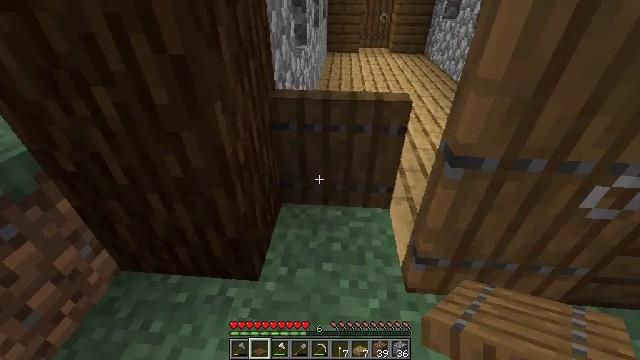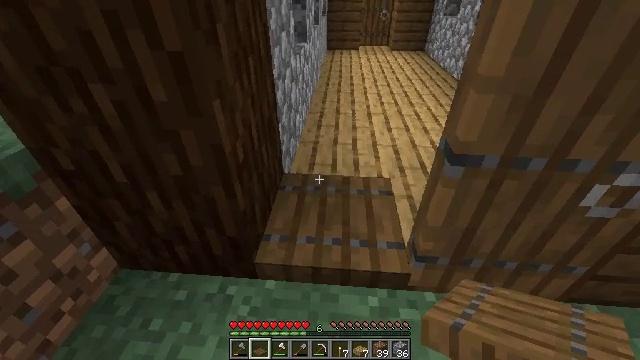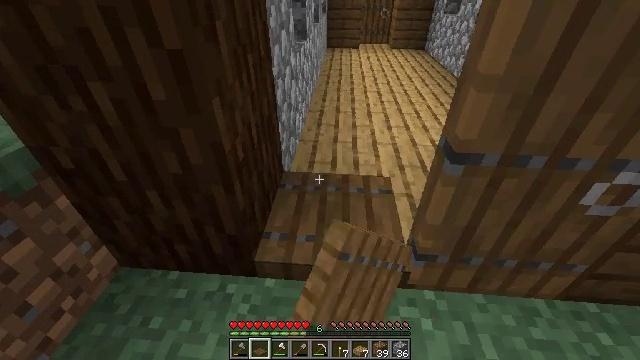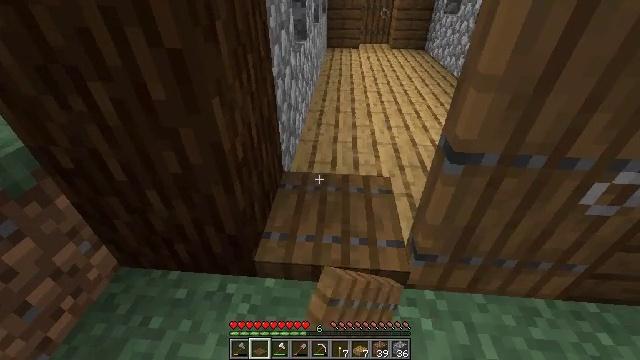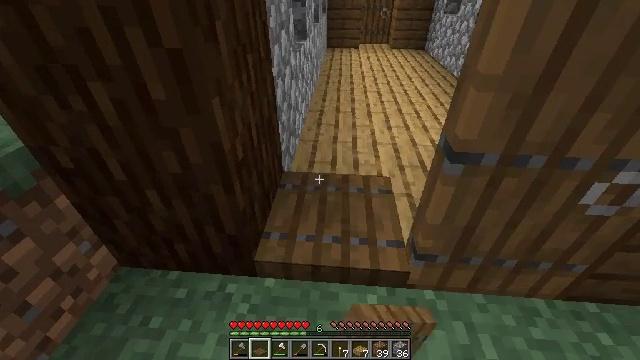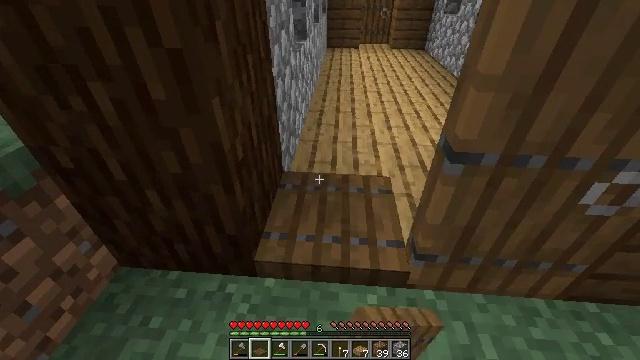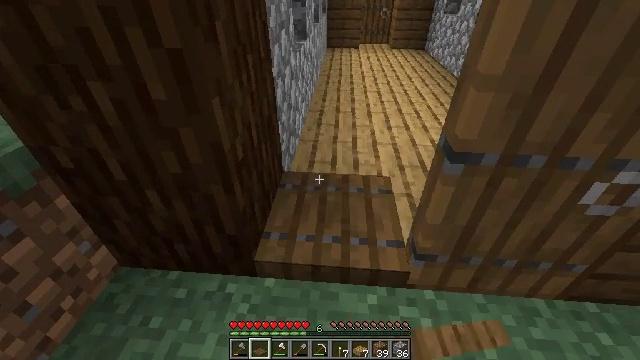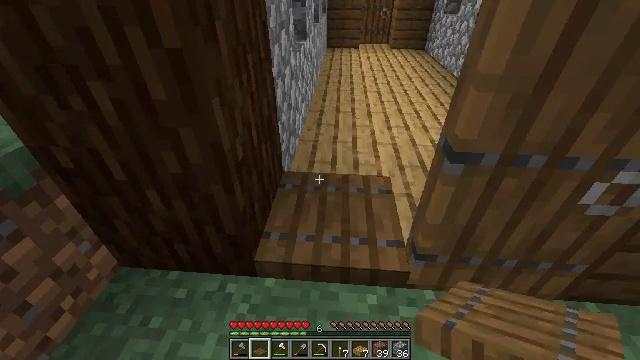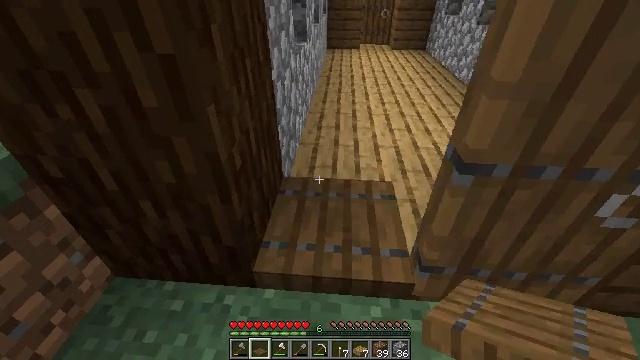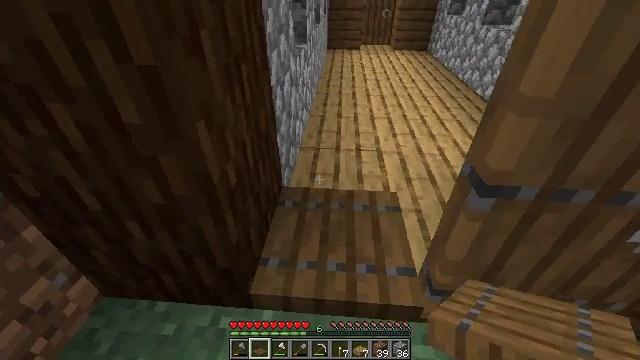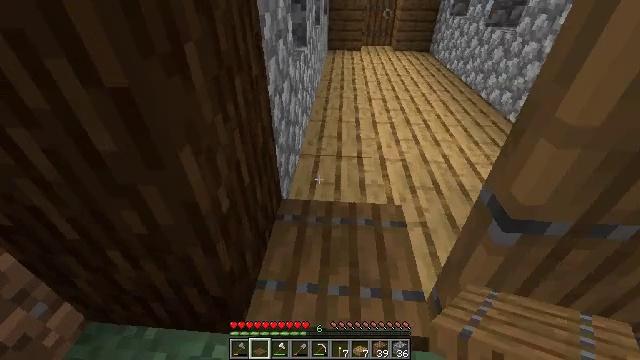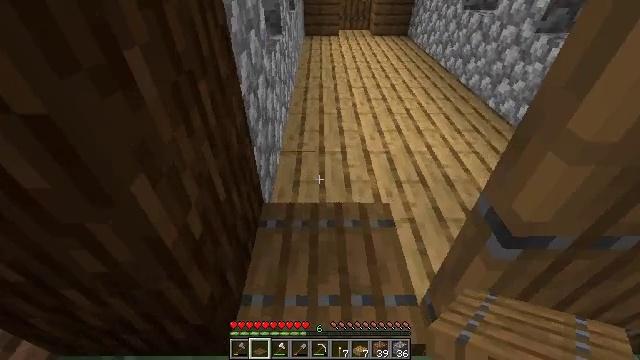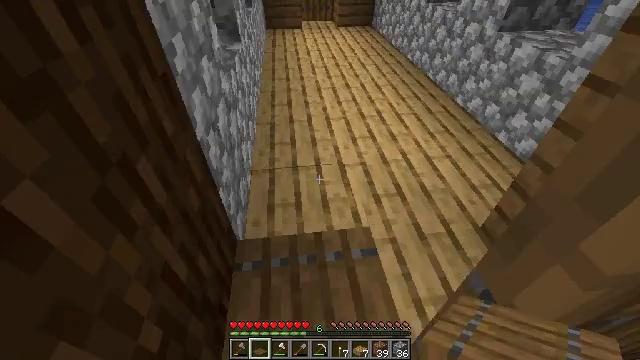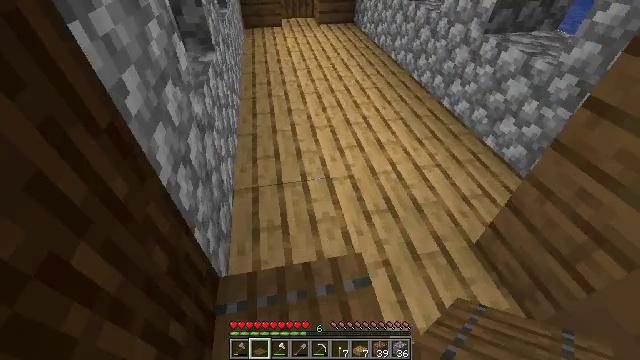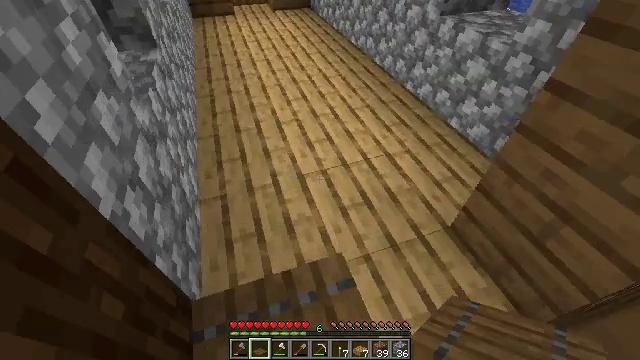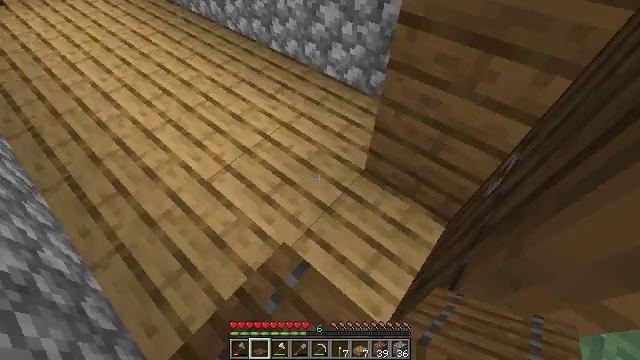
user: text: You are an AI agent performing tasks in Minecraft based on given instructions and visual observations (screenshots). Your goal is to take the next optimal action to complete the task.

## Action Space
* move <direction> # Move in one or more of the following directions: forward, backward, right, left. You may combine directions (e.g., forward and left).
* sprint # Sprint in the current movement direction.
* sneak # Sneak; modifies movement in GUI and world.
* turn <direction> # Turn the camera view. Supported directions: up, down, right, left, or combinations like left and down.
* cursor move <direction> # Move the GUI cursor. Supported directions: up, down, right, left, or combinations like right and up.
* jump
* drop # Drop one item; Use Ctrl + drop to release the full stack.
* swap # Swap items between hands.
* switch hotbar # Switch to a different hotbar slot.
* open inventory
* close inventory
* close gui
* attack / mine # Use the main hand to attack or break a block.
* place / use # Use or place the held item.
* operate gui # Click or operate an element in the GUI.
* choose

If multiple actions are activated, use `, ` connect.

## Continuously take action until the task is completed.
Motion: motion action
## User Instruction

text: Mine the spruce trapdoor by breaking it.
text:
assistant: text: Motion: use / place
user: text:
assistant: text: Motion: use / place
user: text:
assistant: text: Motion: use / place
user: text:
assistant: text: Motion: no_op
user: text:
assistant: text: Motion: no_op
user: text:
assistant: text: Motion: no_op
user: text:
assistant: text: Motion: no_op
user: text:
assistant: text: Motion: move forward
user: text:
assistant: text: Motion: move forward
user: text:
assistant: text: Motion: move forward
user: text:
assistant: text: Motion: move forward, turn right and down
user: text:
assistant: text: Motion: move forward, turn right and down
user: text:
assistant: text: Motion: move forward, turn right and down
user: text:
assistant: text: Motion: move forward, turn right and down
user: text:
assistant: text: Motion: move forward and move left, turn right and down
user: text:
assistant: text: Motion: move forward and move left, turn right and down
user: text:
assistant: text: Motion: move forward and move left, turn right and down
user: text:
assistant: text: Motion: move left, turn right and down
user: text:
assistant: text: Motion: move left, turn right and down
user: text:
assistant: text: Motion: move back and move left, turn right and down
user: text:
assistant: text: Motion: move back and move left, turn right
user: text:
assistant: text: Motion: move back and move left, turn right
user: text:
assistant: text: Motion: move back, turn right and up
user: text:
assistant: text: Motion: move back, turn right and up
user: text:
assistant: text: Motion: turn right
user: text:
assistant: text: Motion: turn right
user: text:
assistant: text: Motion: turn right and up
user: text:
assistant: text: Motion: turn right and up
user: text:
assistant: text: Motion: turn up
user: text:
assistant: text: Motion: turn up